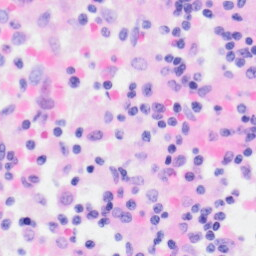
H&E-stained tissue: Kidney